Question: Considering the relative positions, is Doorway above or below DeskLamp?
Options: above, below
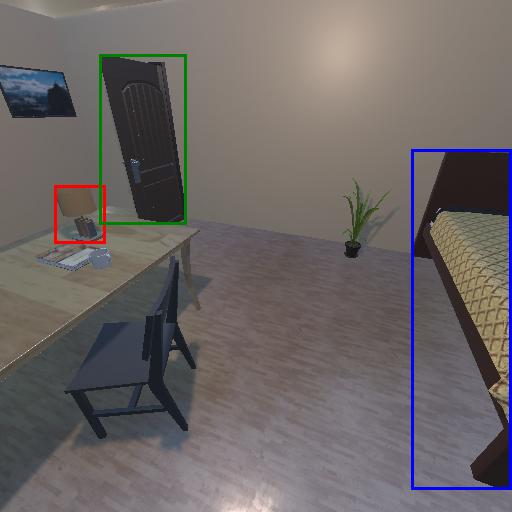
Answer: above